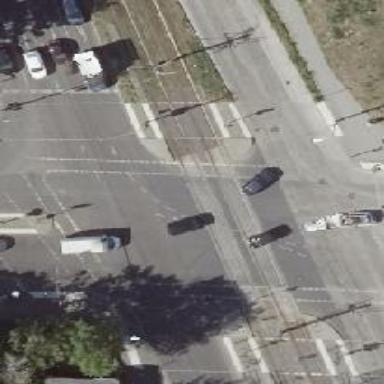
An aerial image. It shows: Tram crossing on the railway.